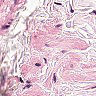
Metastatic tissue present: no